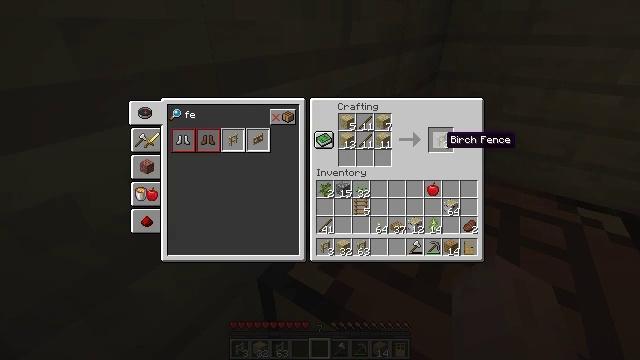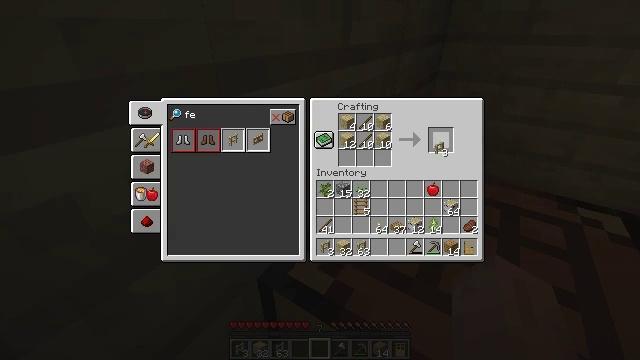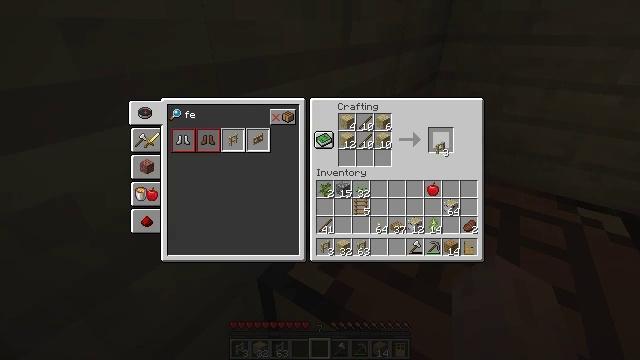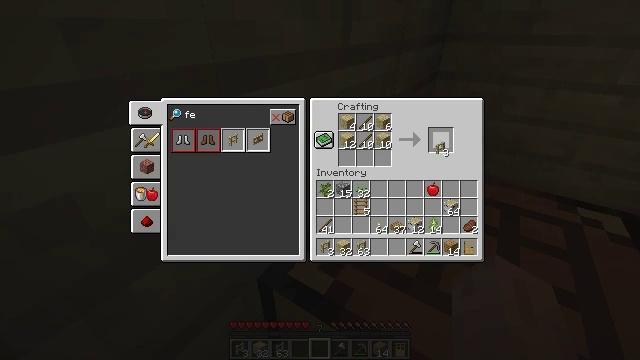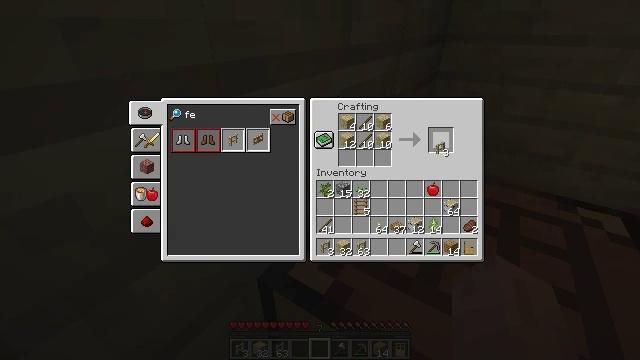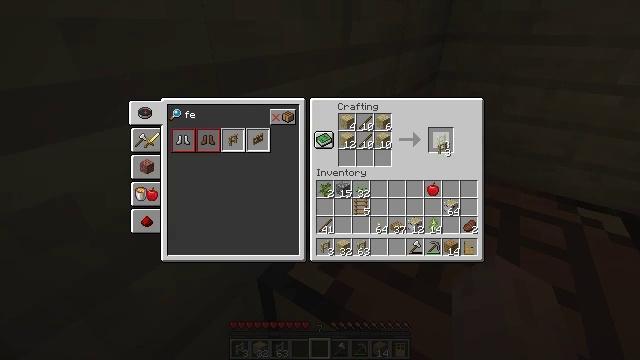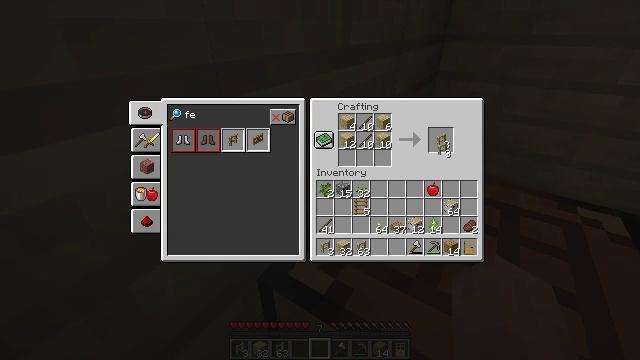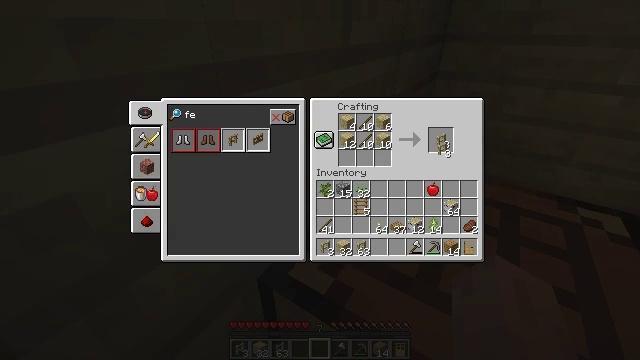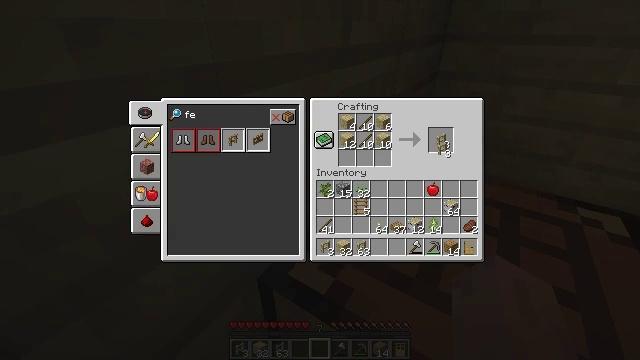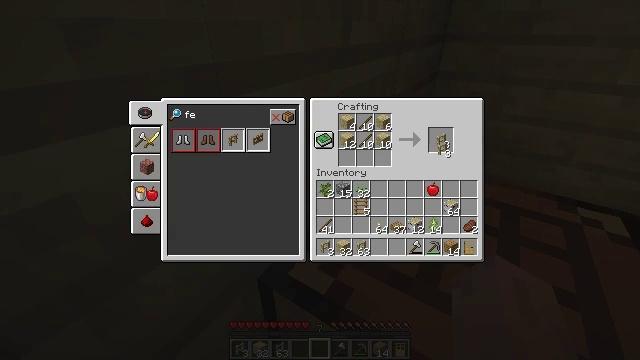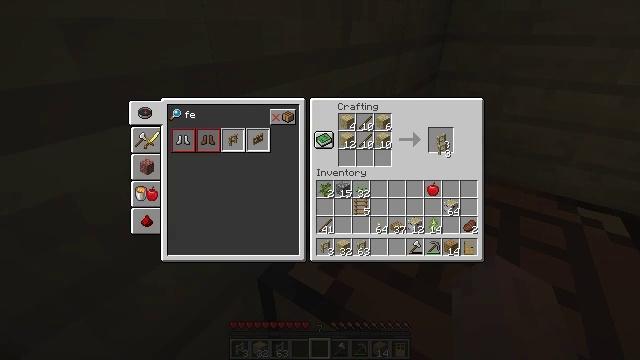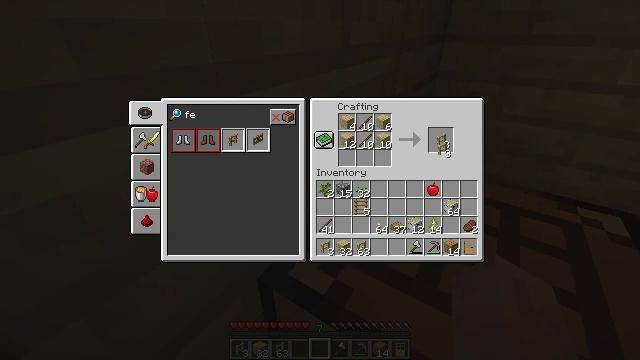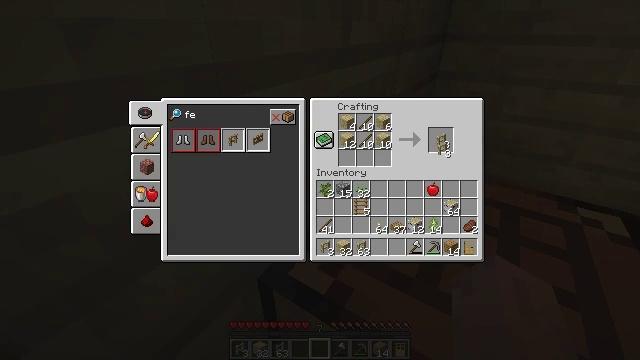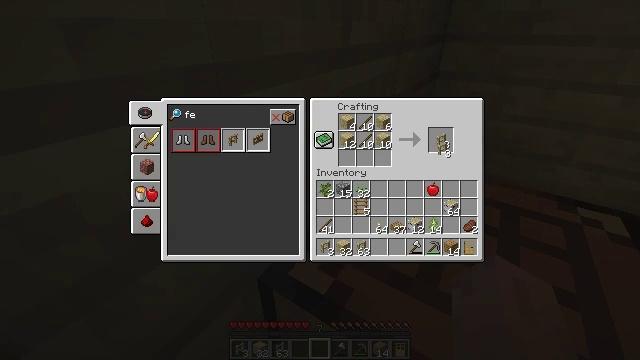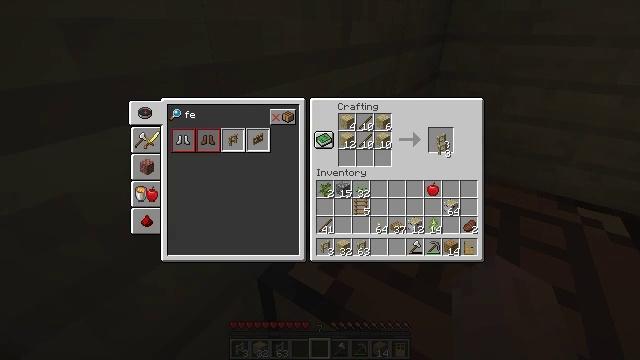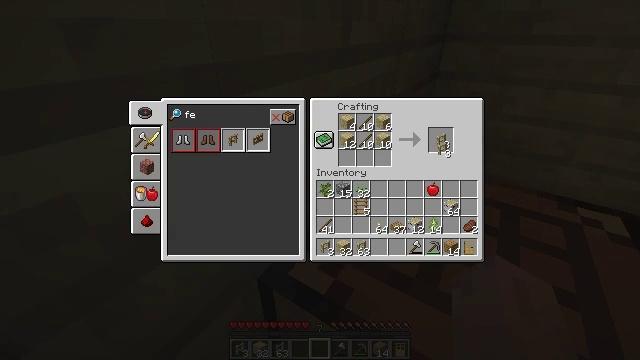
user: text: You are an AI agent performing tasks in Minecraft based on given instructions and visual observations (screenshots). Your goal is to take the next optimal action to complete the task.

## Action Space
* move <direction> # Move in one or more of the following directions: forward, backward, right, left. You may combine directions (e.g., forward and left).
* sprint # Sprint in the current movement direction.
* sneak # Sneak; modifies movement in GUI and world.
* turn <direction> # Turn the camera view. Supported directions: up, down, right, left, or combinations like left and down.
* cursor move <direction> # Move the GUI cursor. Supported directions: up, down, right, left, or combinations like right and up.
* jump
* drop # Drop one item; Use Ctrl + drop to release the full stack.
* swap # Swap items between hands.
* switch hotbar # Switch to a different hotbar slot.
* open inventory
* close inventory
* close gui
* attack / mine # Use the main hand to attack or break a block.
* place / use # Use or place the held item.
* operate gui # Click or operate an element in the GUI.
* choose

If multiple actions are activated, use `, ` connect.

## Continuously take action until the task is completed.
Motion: motion action
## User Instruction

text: Interact with the crafting table to create a birch fence.
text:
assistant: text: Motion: operate gui
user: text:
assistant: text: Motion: operate gui
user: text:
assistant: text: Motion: operate gui
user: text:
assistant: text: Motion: no_op
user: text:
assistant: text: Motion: operate gui
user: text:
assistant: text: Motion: operate gui
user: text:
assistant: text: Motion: no_op
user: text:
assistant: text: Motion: no_op
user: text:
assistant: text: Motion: operate gui
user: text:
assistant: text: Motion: operate gui
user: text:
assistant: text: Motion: no_op
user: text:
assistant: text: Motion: no_op
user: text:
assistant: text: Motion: operate gui
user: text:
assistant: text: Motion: operate gui
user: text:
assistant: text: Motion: operate gui
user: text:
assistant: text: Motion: no_op
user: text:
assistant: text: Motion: no_op
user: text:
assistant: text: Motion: operate gui
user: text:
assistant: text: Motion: operate gui
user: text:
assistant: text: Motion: operate gui
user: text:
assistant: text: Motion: no_op
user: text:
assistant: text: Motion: no_op
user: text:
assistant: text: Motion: no_op
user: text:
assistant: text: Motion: no_op
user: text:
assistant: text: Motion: no_op
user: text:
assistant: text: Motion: no_op
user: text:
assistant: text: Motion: no_op
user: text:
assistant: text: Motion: no_op
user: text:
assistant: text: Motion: no_op
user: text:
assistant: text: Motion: no_op